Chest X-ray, AP view. Patient: 15 years old, sex M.
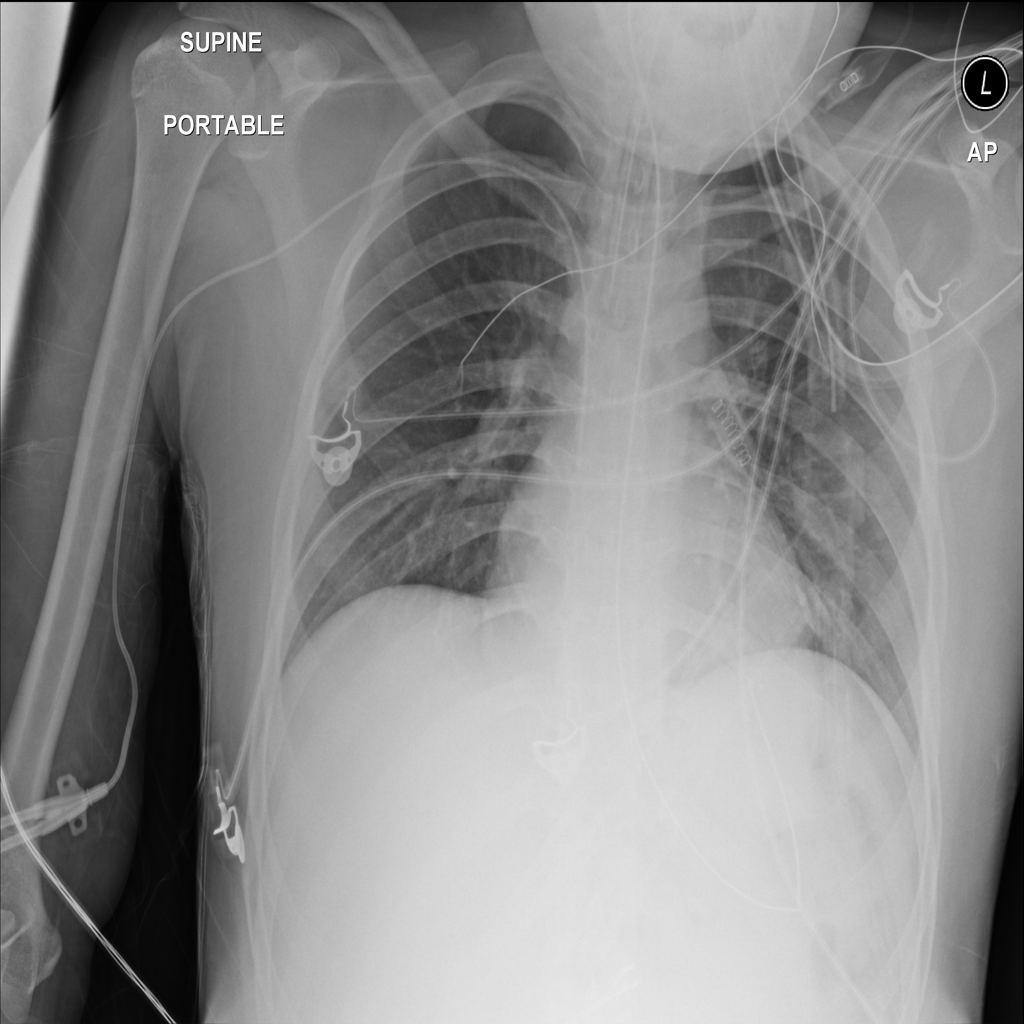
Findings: No Finding